Question: '''
public class myRows
{
public decimal Number1 { get; set; }
public decimal Number2 { get; set; }
public decimal Number3 { get; set; }
public decimal Number4 { get; set; }
public decimal Number5 { get; set; }
public decimal Number6 { get; set; }
public string Date1 { get; set; }
public myRows(string str)
{
Number1 = Convert.ToDecimal(str.Substring(3, 7));
Number2 = Convert.ToDecimal(str.Substring(15, 8));
Number3 = Convert.ToDecimal(str.Substring(24, 8));
Number4 = Convert.ToDecimal(str.Substring(36, 8));
Number5 = Convert.ToDecimal(str.Substring(47, 8));
Number6 = Convert.ToDecimal(str.Substring(58, 8));
Date1 = str.Substring(65, 25);
}
}
'''
i then read the text file data like
'''
var myRows = new List<myRows>();
var myR = new StreamReader(txtFileToImport.Text);
while (!myR.EndOfStream)
{
string s = myR.ReadLine();
if (!String.IsNullOrEmpty(s.Trim()))
{
myRows.Add(new myRows(s));
}
}
myR.Close();
dataGridView1.DataSource = myRows;
'''
The problem am having is pre-determining the startIndex and length of the white space between the column values in the text file e.g here 'Convert.ToDecimal(str.Substring(3, 7));'
White space between column values isn't uniform, it can be 5 between column 1 and 2 and then be 8 between column 7 and 8.
Currently, i have to know in advance the index at which the white space starts and ends. Is there away i can dynamically get the start Index of the white space and its length with out getting to look at the text file to be processed?
What i really need is the parameters passed to 'str.Substring(,)' not to be hard corded.
@Habib:

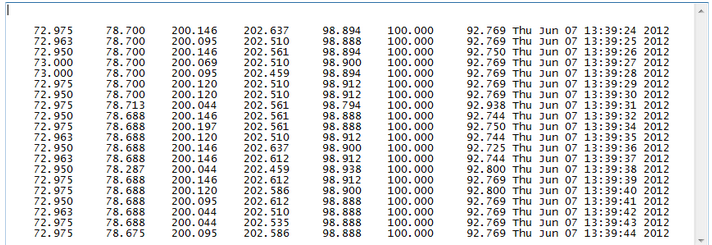
Answer: Use <URL> option. This will remove the empty fields effectively leaving only fields with your data.
Given a line of your text file in 'line', your code would look something like this:
'''
var fields = line.Split(" ".ToCharArray(), StringSplitOptions.RemoveEmptyEntries);
var Number1 = Convert.ToDecimal(fields[0]);
var Number2 = Convert.ToDecimal(fields[1]);
// etc.
'''
Since your date data is broken up into several descrete fields (day of week, month, day, etc) you'll 'reassemble' them through the fields they'll occupy and assign to your 'Date1':
'''
var Date1 = string.Format("{0} {1} {2} {3} {4}", fields[7], fields[8], fields[9], fields[10], fields[11]);
'''
Of course in production code you'll want to validate a couple things:
- - <URL>